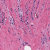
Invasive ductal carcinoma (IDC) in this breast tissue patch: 1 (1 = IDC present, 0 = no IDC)